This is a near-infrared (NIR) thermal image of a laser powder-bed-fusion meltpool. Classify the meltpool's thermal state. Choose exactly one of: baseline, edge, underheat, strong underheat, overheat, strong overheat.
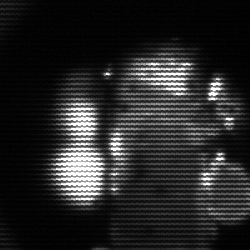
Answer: strong underheat